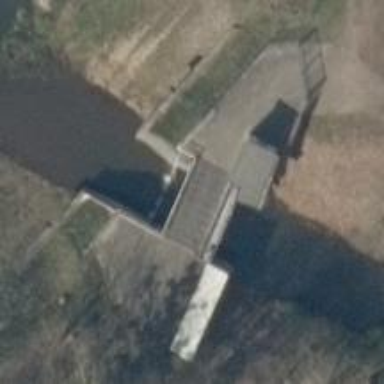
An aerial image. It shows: Weir in waterway.